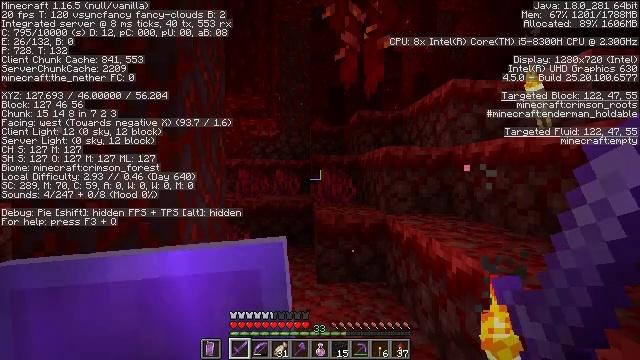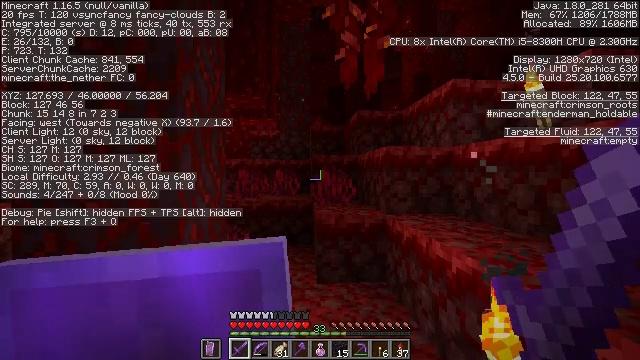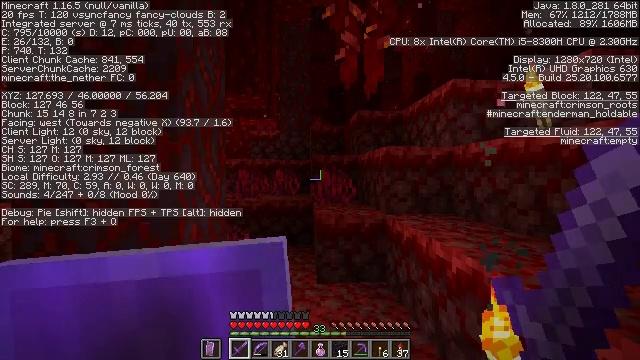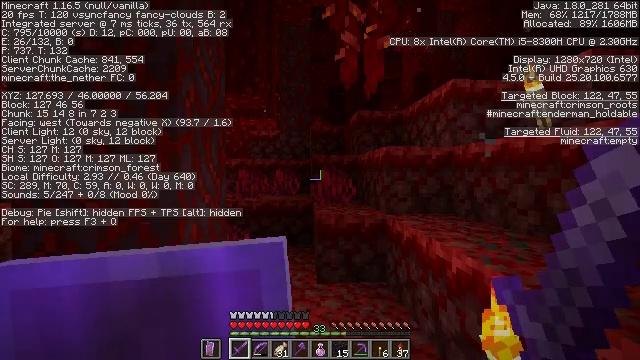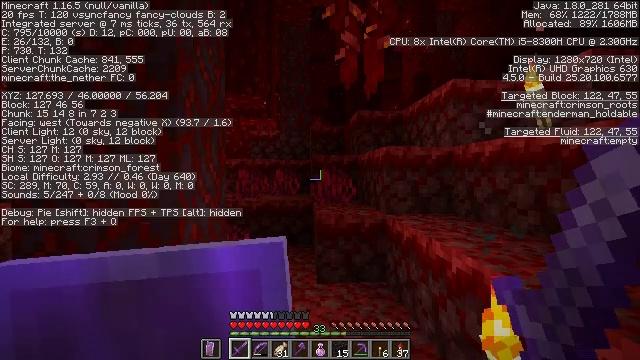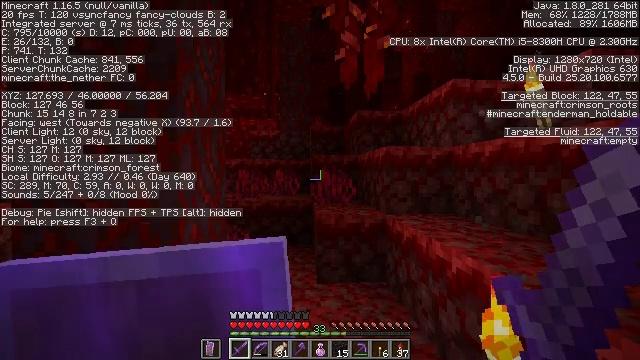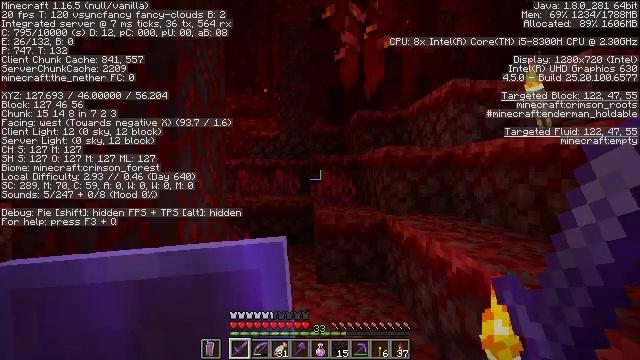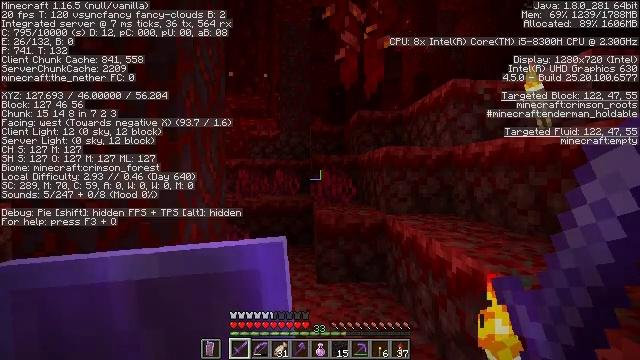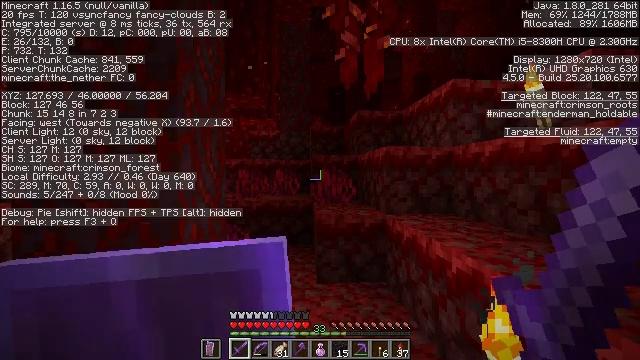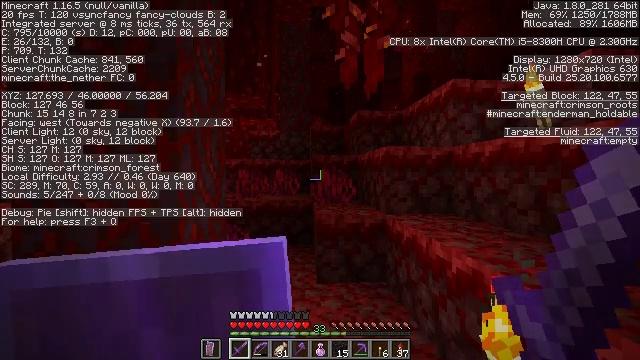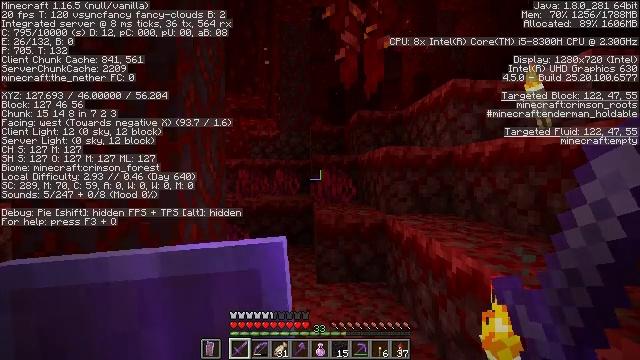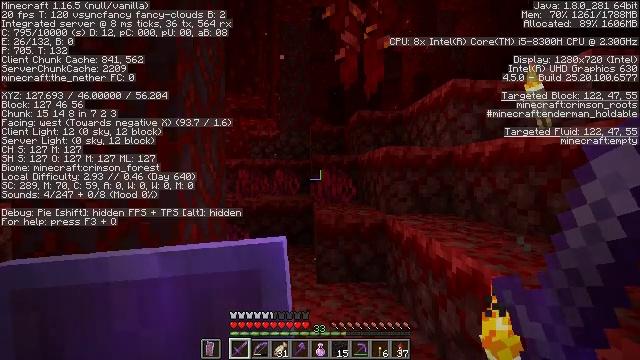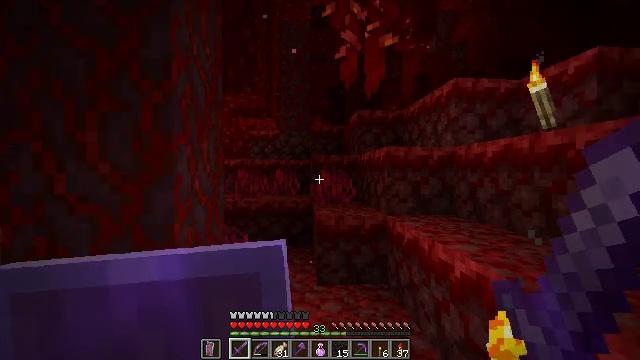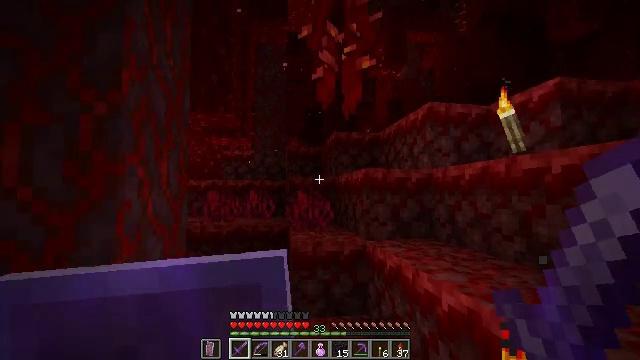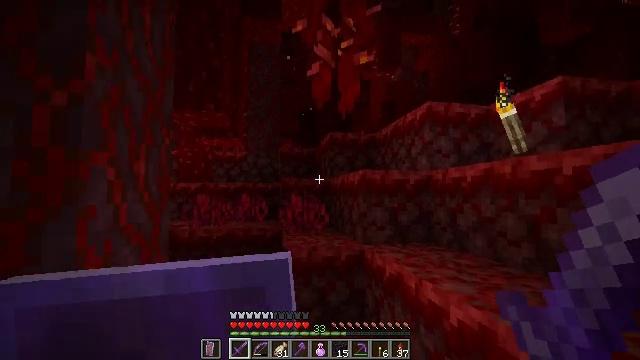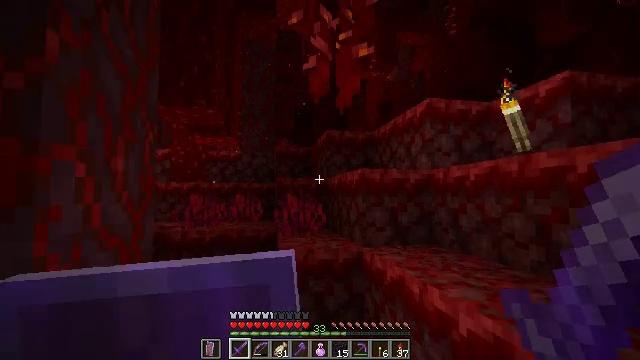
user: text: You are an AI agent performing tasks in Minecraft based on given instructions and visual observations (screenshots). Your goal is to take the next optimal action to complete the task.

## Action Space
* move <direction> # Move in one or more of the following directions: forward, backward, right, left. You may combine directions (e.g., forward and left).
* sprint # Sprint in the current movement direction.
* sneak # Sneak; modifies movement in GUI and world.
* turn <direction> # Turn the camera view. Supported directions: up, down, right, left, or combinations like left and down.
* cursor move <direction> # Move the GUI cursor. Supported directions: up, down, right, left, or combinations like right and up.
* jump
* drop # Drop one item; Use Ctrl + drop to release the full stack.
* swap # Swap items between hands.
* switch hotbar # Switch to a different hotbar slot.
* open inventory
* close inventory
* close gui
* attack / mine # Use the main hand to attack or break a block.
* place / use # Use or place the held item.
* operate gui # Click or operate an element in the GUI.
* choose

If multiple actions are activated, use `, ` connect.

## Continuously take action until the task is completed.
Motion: motion action
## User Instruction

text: Collect warped fungus to use for crafting.
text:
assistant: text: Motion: no_op
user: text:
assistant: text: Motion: no_op
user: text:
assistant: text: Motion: no_op
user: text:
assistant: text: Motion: no_op
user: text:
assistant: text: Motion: no_op
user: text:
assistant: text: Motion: no_op
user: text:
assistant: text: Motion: no_op
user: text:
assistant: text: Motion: no_op
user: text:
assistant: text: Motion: no_op
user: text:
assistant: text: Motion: no_op
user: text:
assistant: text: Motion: no_op
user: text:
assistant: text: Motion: move forward
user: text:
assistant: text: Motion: move forward, turn right and up
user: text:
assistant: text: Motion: move forward, turn right
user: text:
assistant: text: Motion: move forward
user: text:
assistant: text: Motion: move forward, turn right
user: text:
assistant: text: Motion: move forward
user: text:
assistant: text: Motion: move forward
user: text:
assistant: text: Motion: move forward, turn right
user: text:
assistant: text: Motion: move forward
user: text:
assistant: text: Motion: move forward
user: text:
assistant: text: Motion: move forward
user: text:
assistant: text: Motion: move forward
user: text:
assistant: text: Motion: move forward
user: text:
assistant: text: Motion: move forward
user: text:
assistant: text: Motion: move forward, jump
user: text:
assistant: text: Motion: move forward, turn right, jump
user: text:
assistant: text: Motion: move forward, turn right, jump
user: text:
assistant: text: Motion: move forward, turn right, jump
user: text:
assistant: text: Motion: move forward and move right, jump